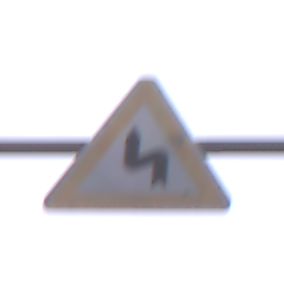
Verkehrszeichen: DoppelkurveZunaechstLinks
Umgebung: Outdoor, Nature
Tageszeit: Midday
Wetter: Overcast
Licht: Natural
Jahreszeit: Autumn
Kontrast: LowContrast